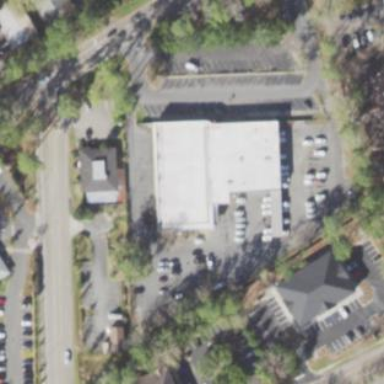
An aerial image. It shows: Commercial building.